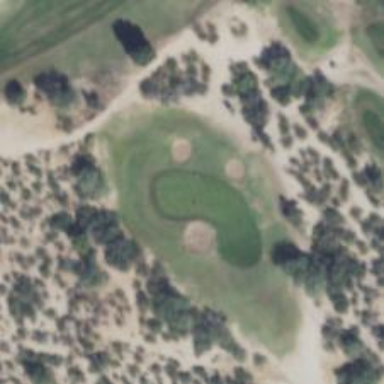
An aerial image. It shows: Golf hole.